Field crop: maize
Growth stage: 1
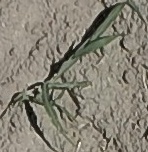
Species: sorghum